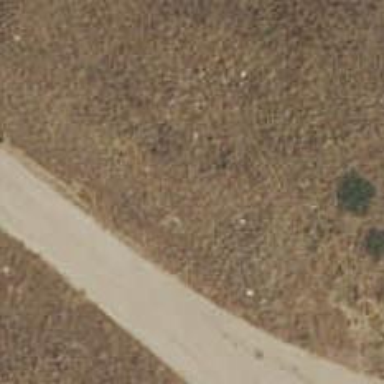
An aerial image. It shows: Unpaved unclassified road.